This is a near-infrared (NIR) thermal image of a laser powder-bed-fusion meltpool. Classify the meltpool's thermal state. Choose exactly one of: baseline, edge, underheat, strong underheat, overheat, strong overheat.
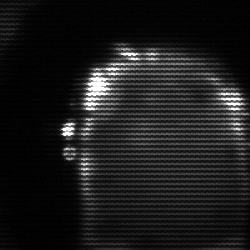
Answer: baseline